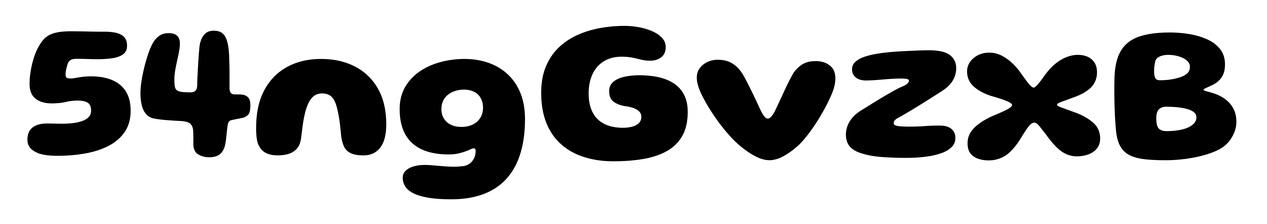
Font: Gluten_Bold